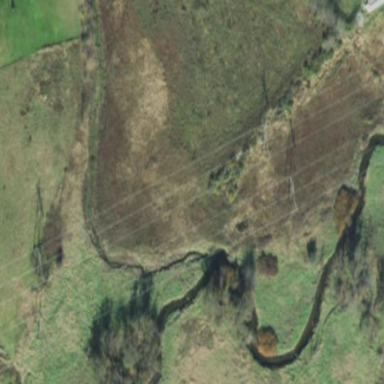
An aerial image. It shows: Marshy wetland area.